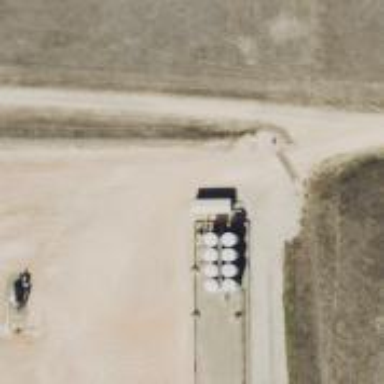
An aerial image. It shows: Storage tank that is man-made.